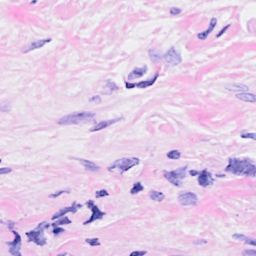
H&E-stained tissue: Breast